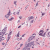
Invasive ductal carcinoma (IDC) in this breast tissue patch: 1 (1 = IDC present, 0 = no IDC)